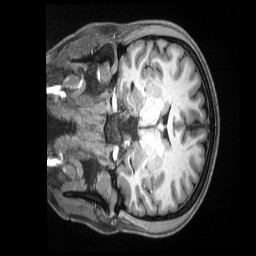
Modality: T1w
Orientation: coronal
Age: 22
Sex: female
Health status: ill
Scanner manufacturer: siemens
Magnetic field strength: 3 T
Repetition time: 2.5 s
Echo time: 0.00181 s